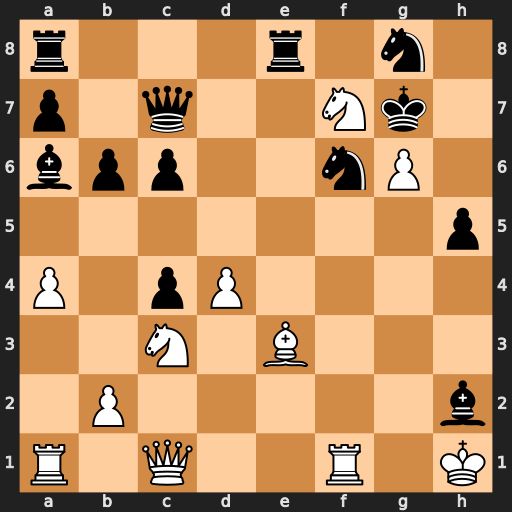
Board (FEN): r3r1n1/p1q2Nk1/bpp2nP1/7p/P1pP4/2N1B3/1P5b/R1Q2R1K
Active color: w
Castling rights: -
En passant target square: -
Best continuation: Bh6+ Kxg6 Qg5+